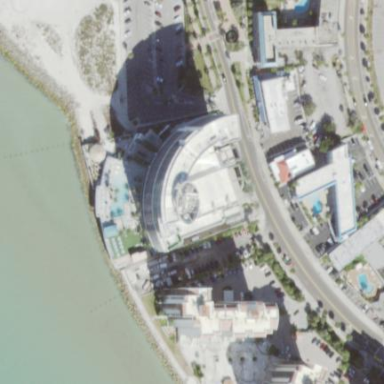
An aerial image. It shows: Hotel building.